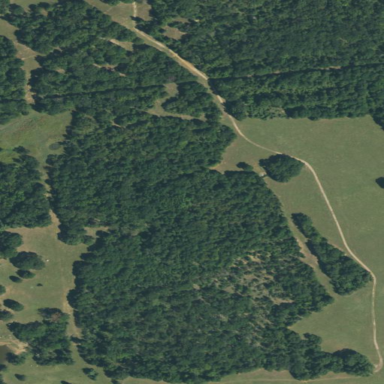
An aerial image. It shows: Mixed woodland with variety of leaf types and cycles.